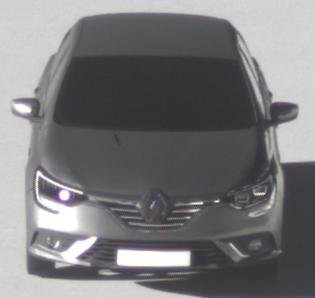
Make: Renault
Model: Mégane ENERGY TCe 100
Detailed model: Mégane (IV)
Model produced from: 2016/03
Model produced until: 2018/08
Doors: 5
Color: gray
Road condition: wet road
Daytime: sunrise or sunset
Contrast: high contrast